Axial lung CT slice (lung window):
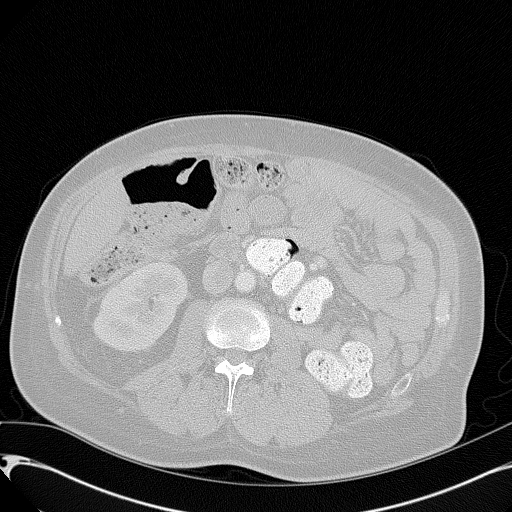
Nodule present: no